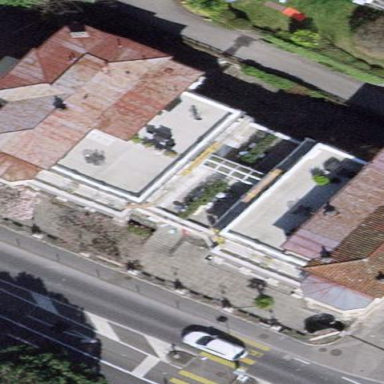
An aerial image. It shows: Hotel building.